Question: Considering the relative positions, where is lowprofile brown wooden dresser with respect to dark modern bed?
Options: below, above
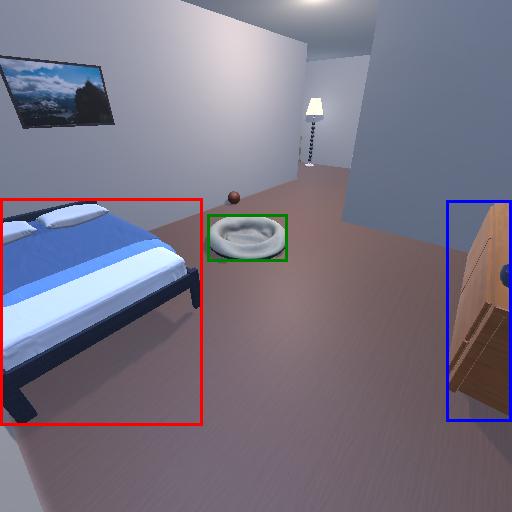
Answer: below